Question: I cannot find the error in this json document, I have tried to validate it on jsonlint, but cannot understand the error.
'''
{
"type": "mongodb",
"mongodb": {
"servers": [
{
"port": 27017,
"host": "abc.com"
}
],
"options": {
"secondary_read_preference": true
},
"db": "abc",
"collection": "abc"
},
"index": {
"name": "abc",
"type": "id"
}
}
'''
here is the jsonlint result screenshot

please explain what is wrong with it.
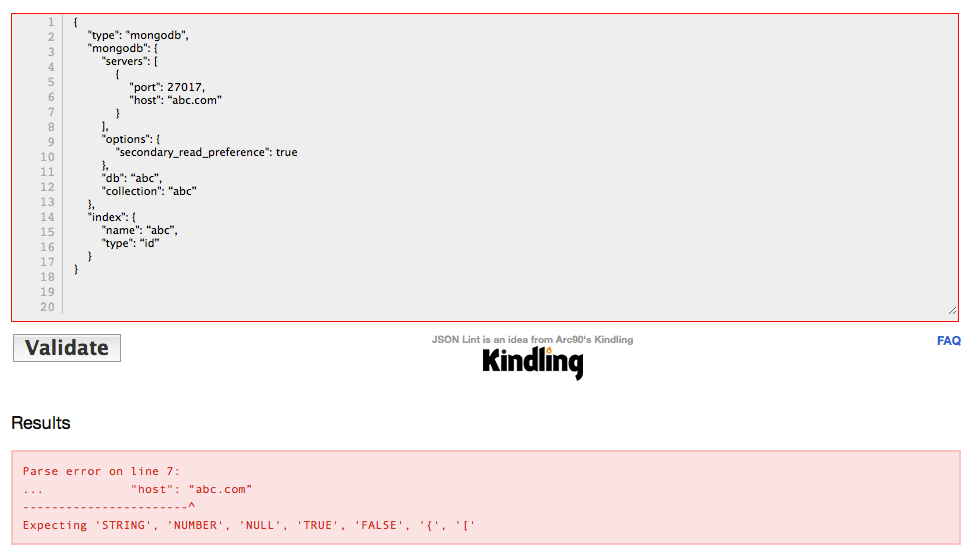
Answer: you are using wrong double quotes, you should use '"' instead of '"'